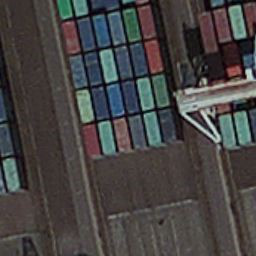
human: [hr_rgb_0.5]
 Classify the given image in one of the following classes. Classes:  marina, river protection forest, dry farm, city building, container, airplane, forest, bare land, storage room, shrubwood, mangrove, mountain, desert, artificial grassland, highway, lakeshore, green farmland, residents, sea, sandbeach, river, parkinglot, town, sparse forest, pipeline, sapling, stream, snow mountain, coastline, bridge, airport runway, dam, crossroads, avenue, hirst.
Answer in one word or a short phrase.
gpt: container